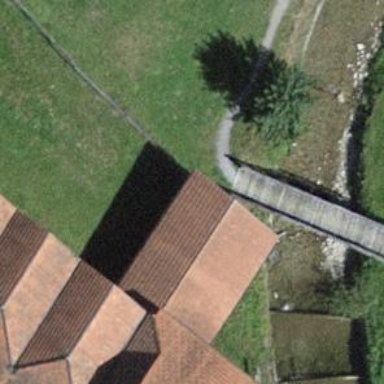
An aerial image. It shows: Bridge over gravel bridleway.